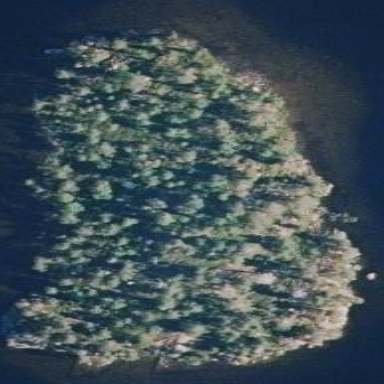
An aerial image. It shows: Islet.